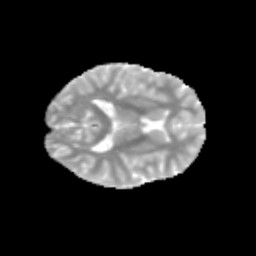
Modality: MD
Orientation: axial
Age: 11
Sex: female
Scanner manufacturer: siemens
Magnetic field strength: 3 T
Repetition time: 3.8 s
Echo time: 0.07 s